Question: I'm working on a website where there is a services page with a few items priced accordingly.

As the site is a responsive layout and the text changes depending on the device it is being viewed on...I'm looking for a way to create the above example in HTML, CSS, JavaScript or something similar without resorting to using an image such as a jpg, png etc.
I'm finding it difficult to create this as there is a line-through on the angle like so, it's a different color and controlling its thickness/weight..The best I can get is a thin line with its parent color, any suggestions?
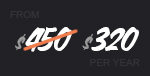
Answer: It's possible with css3 transforms, of course no IE support, but you can use a png as fallback for old browsers:
<URL>
'''
span { position: relative; }
span:after {
content: "";
position: absolute;
left: 0;
top: 50%;
margin-top: -3px; /* height/2 */
width: 100%;
height: 7px; /* Adjust */
background: red;
-webkit-transform: rotateZ(-10deg);
-moz-transform: rotateZ(-10deg);
}
'''